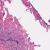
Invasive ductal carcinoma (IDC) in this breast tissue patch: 0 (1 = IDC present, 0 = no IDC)